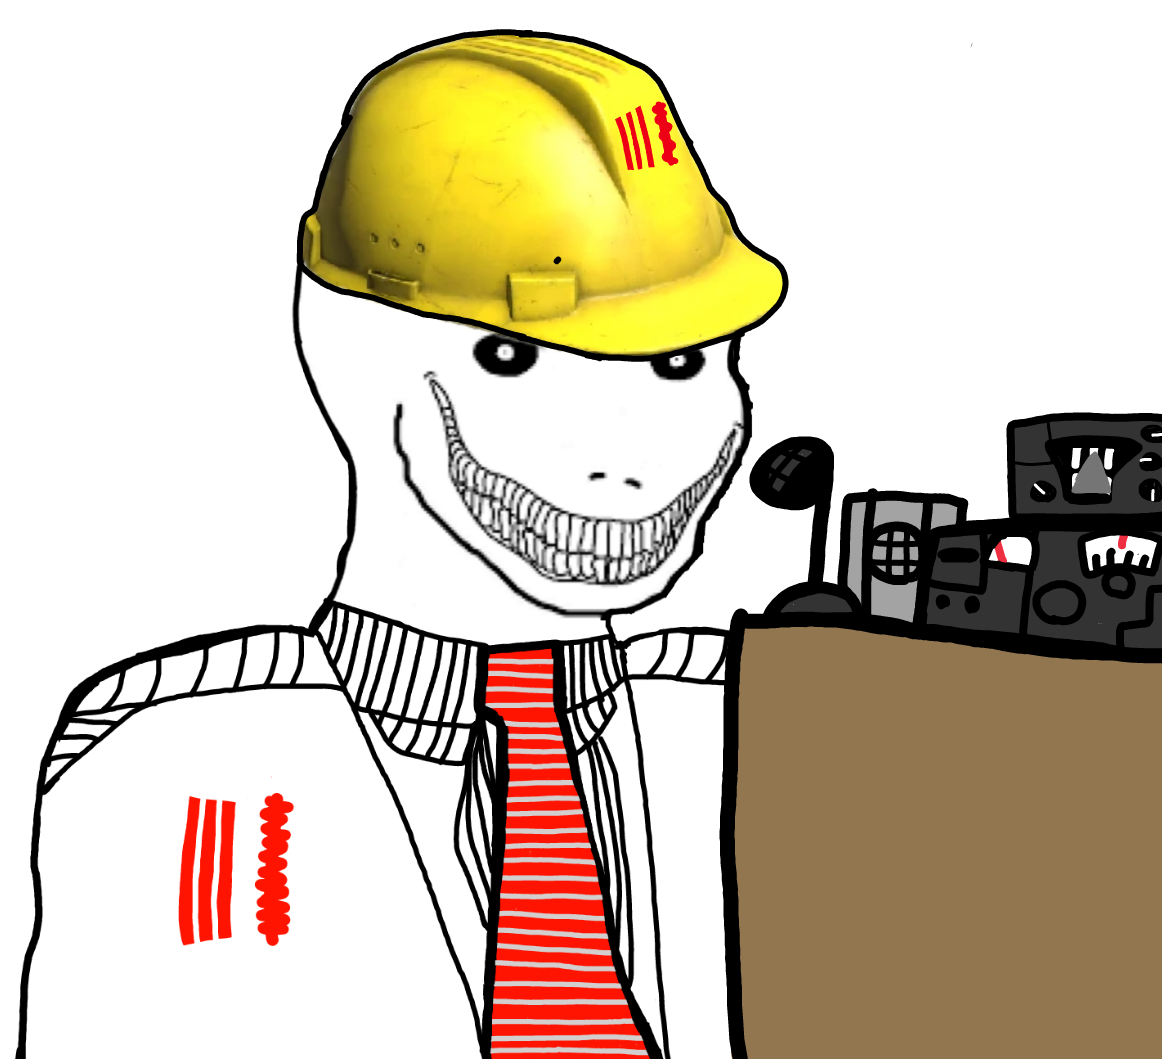
Label: 5_Oomer